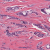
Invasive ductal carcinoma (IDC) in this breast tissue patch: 1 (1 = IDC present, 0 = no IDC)